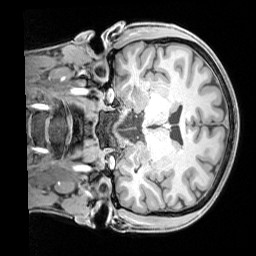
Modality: T1w
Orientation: coronal
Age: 27
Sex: male
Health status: healthy
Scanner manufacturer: siemens
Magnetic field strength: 3 T
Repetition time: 1.65 s
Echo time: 0.00182 s